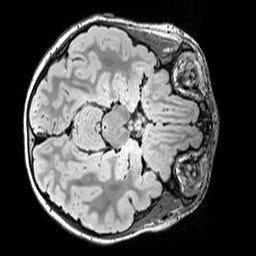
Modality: FLAIR
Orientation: axial
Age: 9
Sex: female
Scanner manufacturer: siemens
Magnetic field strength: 3 T
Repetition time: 5 s
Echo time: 0.388 s